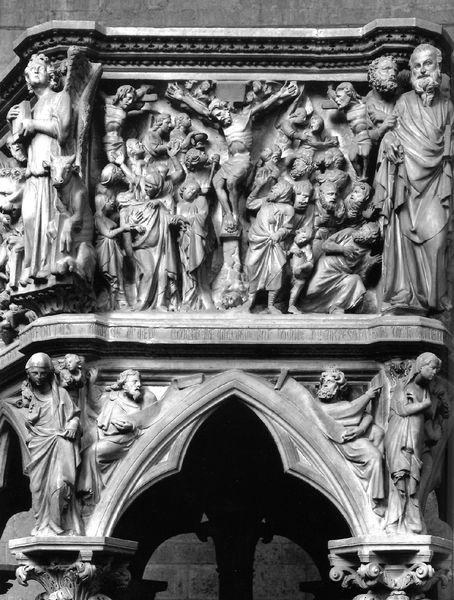
Titel: Pistoia, S. Andrea, Kanzel
Künstler: Giovanni Pisano
Standort: Pistoia, S. Andrea (EU - I - Toskana)
Schlagwörter: frauen, menschen, szene, tuch, wand, falten, hinrichtung, johannes, stein, trauer, kirche, gewand, gotik, skulptur, relief, figuren, soldaten, inschrift, bildhauerei, plastik, fotografie, arkade, kreuz, dom, schwarzweiß, kapitell, portal, römer, gotisch, kanzel, spitzbogen, christus, jesus, kreuzigung, leiden, mittelalter, fresken, chor, heilige, jünger, maria, petrus, mittelalterlich, gläubige, sakralbau, schimpfen, bildhauer, maßwerk, hochrelief, latein, schächer, evangelist, freistehend, kreuzigen, anklagen, pisano, sputzbogen, golgotar, isenburger altar